Question: Is there a way to force XSP on Mono to parse '.cshtml' files in order to be able to only preview them before doing the routing? Could the setting be forced?
Currently, the server only forwards the file for download and does not process it.
Running latest stable version of Mono (3.12.1) on CentOS 7.

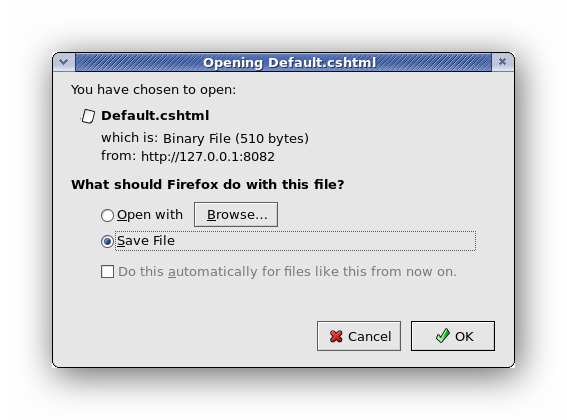
Answer: Well, it turned out that I needn't have made a local copy of 'Microsoft.Web.Infrastructure' assembly. By doing this, I am finally able to run '.CSHMTL' files from XSP.
EDIT: To set a default '.cshtml' page add the following XML node to the 'appSettings' section of the 'Web.config' to give a hint to the 'XSP' server:
'''
<add key="MonoServerDefaultIndexFiles" value="HelloWorld.cshtml, helloworld.cshtml" />
'''